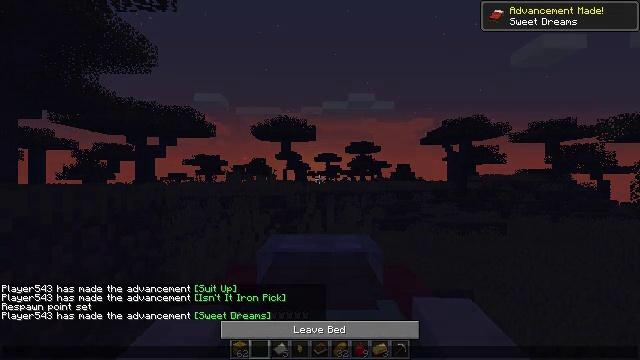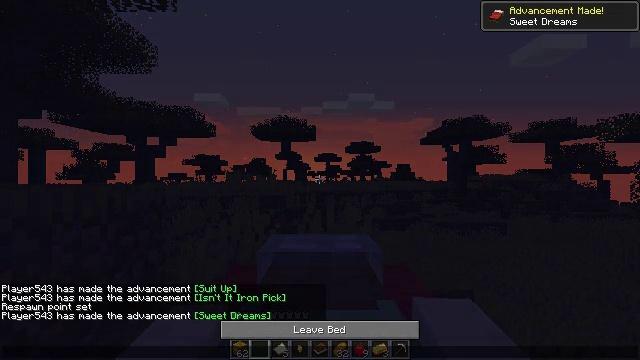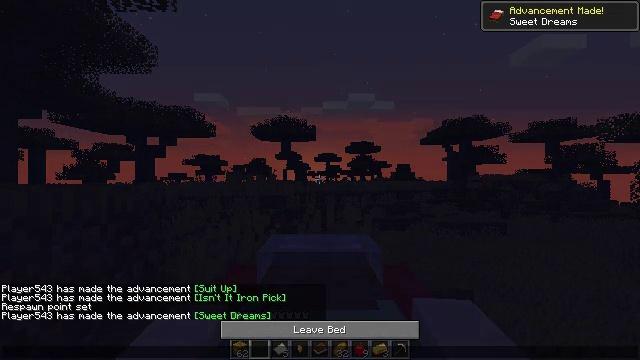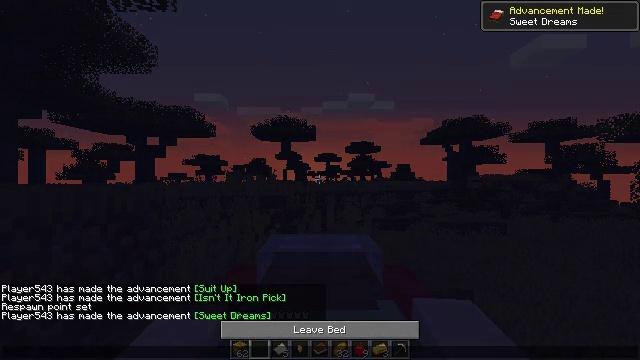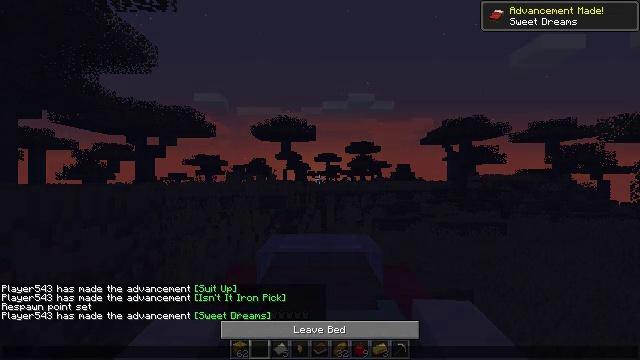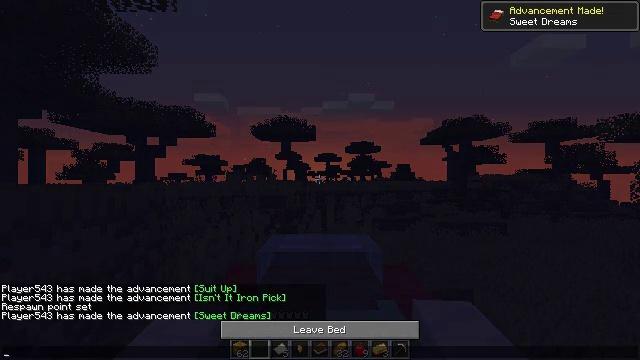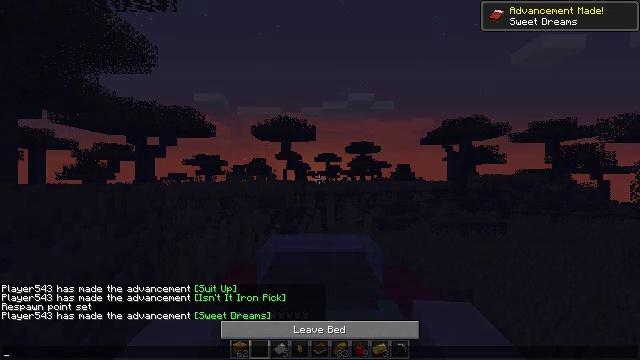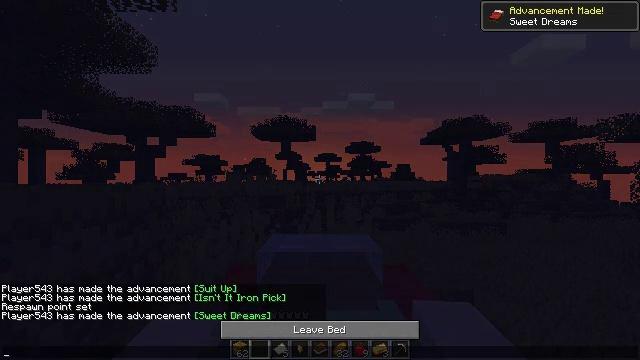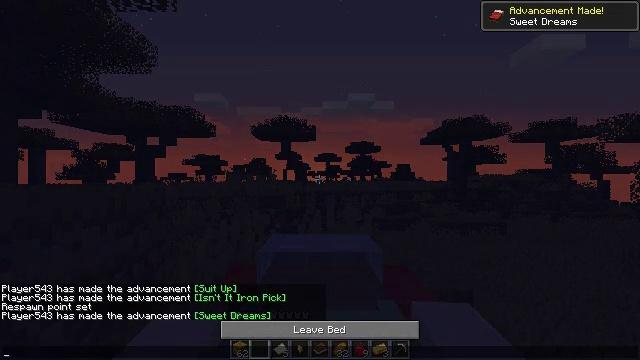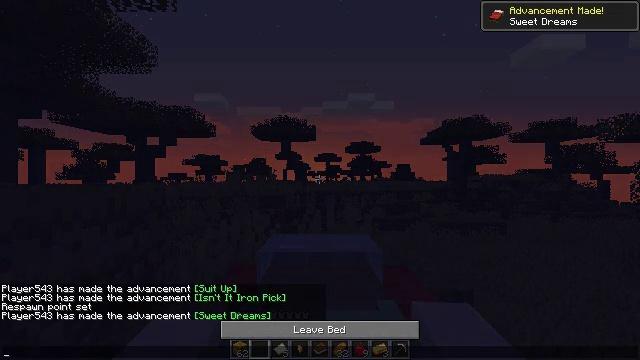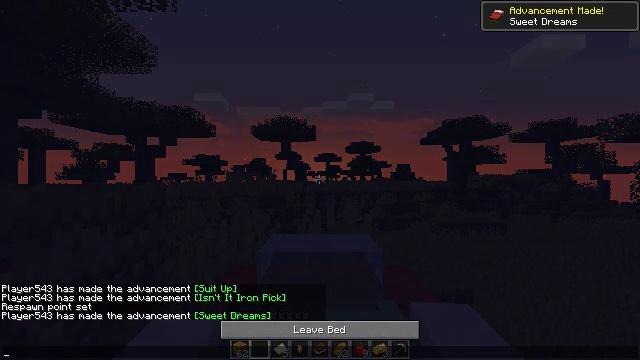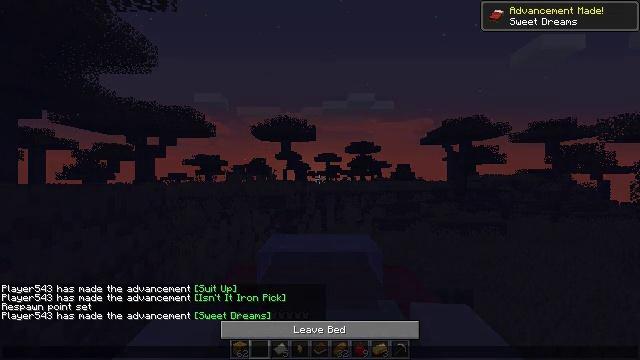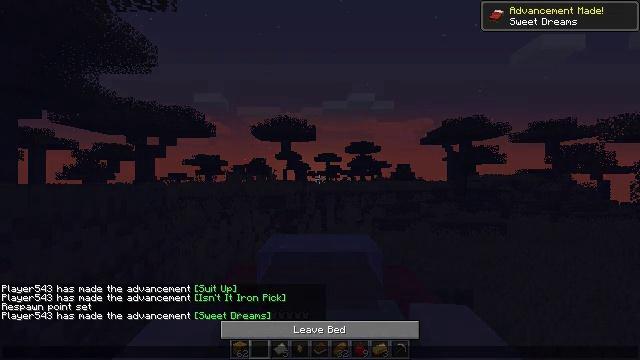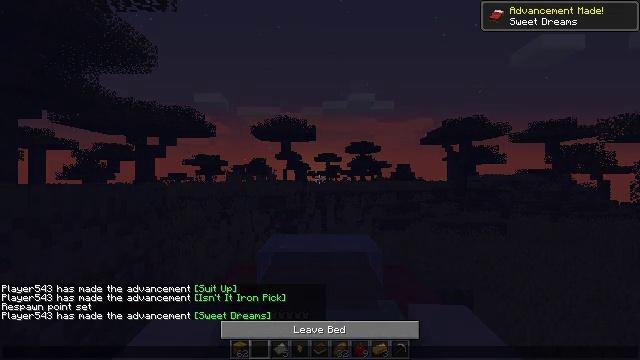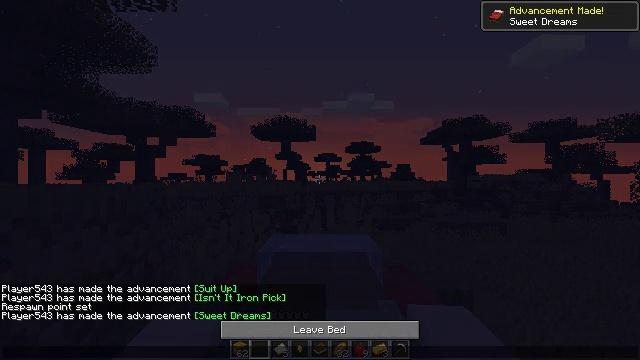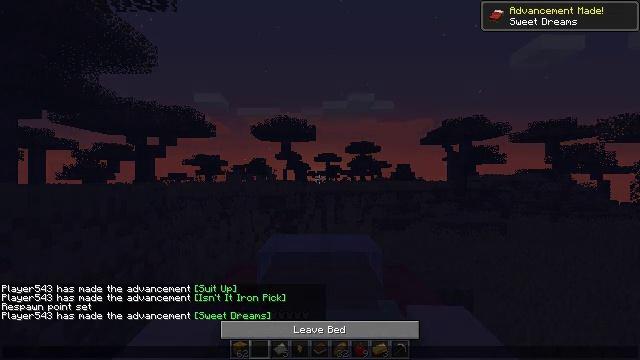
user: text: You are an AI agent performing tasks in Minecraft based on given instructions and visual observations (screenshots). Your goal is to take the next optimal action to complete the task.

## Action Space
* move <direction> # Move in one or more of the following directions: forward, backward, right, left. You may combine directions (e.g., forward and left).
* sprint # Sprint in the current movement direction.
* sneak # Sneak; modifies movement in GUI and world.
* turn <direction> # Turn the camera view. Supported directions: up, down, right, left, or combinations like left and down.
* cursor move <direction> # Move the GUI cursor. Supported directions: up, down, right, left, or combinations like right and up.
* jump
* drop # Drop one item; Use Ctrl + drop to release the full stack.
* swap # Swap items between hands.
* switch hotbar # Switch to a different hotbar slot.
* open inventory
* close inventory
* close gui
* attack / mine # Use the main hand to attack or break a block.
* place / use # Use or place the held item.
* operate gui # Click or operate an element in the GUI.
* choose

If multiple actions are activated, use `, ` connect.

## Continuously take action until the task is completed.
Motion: motion action
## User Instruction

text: Dismantle the red bed.
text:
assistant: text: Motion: no_op
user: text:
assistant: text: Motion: no_op
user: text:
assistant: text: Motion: no_op
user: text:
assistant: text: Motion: no_op
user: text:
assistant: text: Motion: no_op
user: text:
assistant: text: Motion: no_op
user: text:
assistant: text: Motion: no_op
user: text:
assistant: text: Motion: no_op
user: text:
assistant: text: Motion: no_op
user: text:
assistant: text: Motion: no_op
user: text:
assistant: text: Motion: no_op
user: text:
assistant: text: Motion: no_op
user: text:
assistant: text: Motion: no_op
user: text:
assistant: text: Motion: no_op
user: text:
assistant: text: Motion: no_op
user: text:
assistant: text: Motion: no_op
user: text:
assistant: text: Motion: no_op
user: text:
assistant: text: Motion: no_op
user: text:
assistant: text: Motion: no_op
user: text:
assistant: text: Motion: no_op
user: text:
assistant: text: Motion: no_op
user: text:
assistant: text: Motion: no_op
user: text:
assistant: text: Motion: no_op
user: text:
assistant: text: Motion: no_op
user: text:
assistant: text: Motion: no_op
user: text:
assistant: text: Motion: no_op
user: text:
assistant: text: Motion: no_op
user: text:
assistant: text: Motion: no_op
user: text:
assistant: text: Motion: no_op
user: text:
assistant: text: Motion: no_op